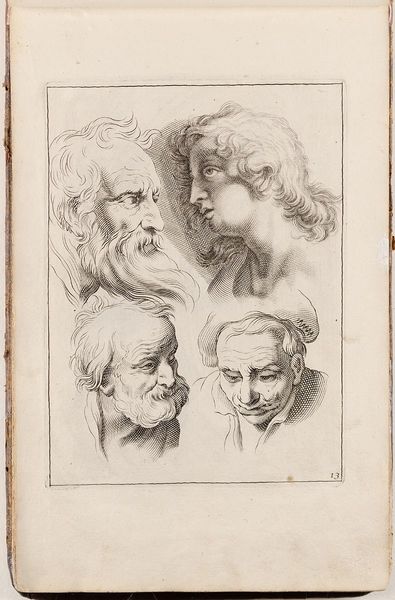
Titel: Kopfstudien, Blatt 13 aus der Folge 'Fondamenten der Teecken-Konst aerdigh geinverteert door Abraham Bloemaert'
Künstler: Abraham Bloemaert
Standort: Hamburg
Institution: Museum für Kunst und Gewerbe Hamburg
Schlagwörter: akt, kopf, mann, frau, frisur, haar, köpfe, männer, nase, ohr, skizze, zeichnung, blick, bart, bärte, gesichter, augen, gesicht, figur, ohren, papier, studie, grafik, graphik, wange, fotografie, photographie, porträts, druckgraphik, druckgrafik, stich, portät, kopfstudie, kupferstich, teile, anatomiestudie, gerippt, figurenstudie, zeichenkunst, reproduktionen, druckerzeugnisse, körper, körperteile, körpers, ornamentstich, vorlageblätter